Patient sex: M
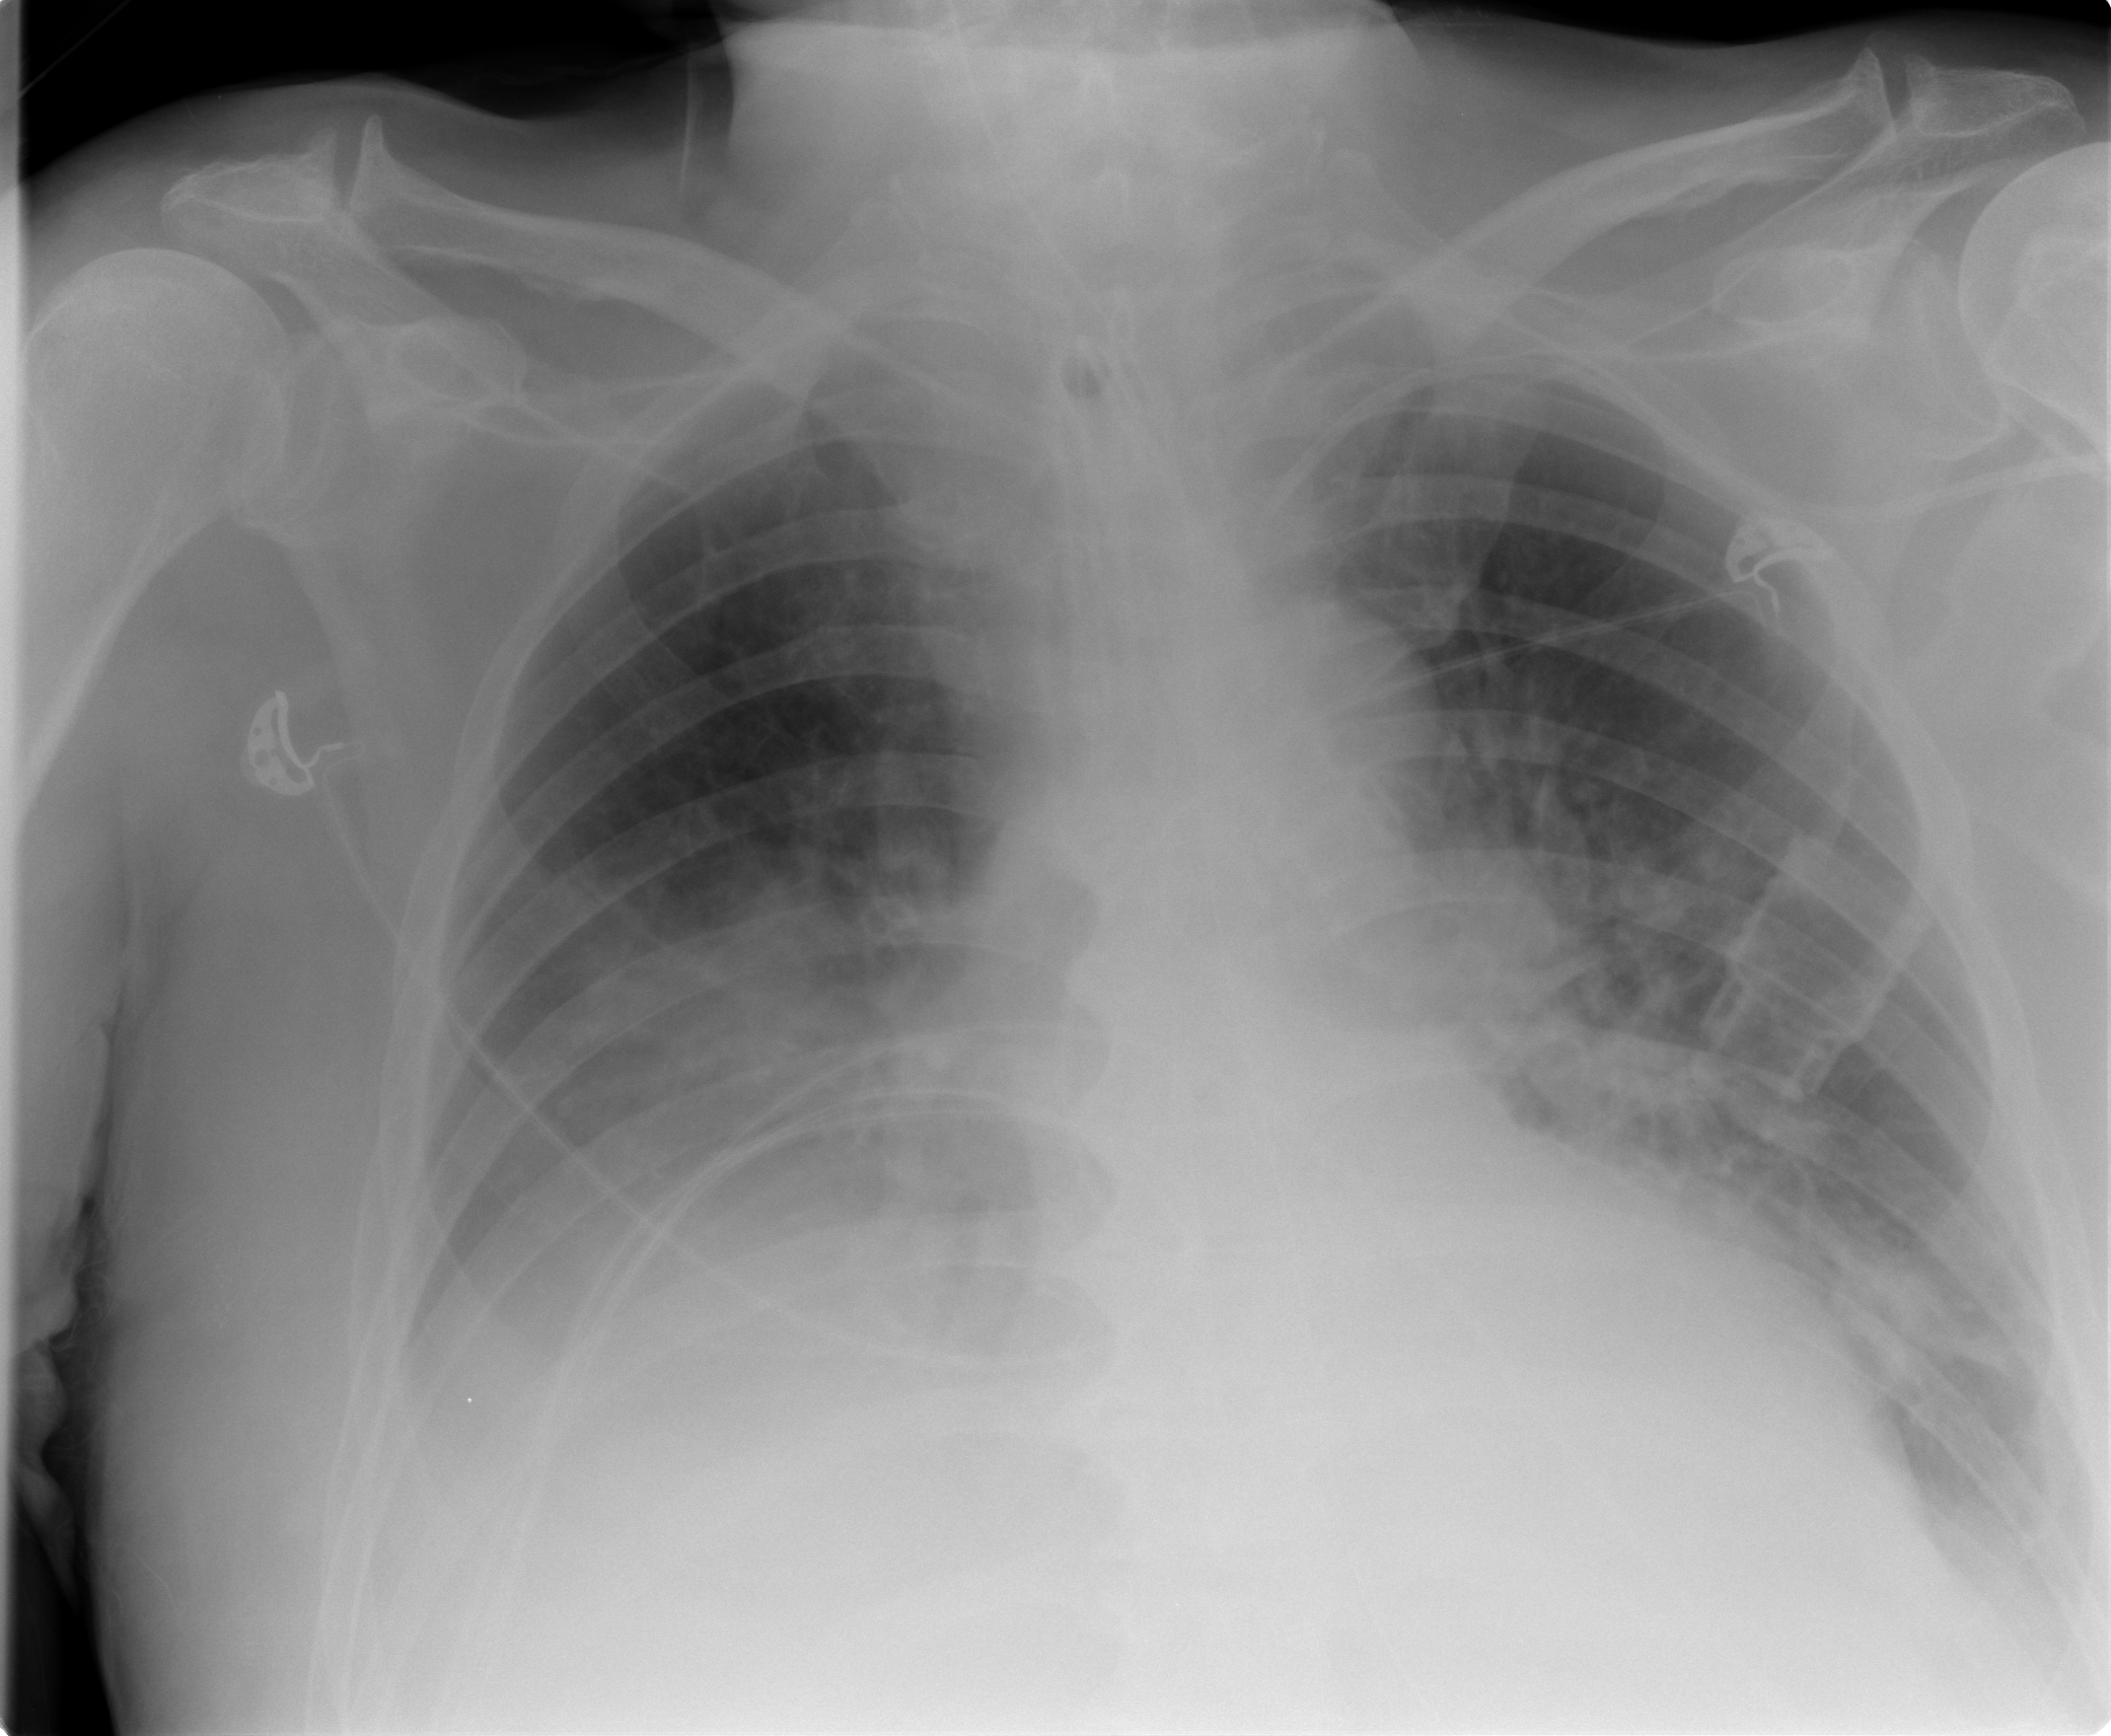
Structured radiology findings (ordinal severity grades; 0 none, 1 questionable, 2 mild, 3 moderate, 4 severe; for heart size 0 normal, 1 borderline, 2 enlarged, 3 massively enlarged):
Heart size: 2
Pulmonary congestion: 0
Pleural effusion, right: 2
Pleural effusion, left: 2
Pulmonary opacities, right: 1
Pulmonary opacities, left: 2
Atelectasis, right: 0
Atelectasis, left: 2